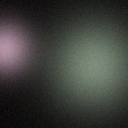
Screen state: off